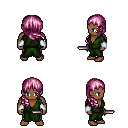
a pixel art fantasy rpg character, male body template, human, dark skin, green robe, metal pants, pink right-swept hairstyle, white cloth bracers, dagger, four views (front, back, left, right), 2x2 character sprite sheet, small pixel art, hard edges, no anti-aliasing